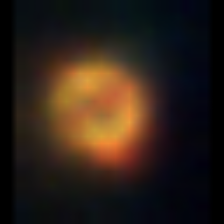
Taxon: NanoPlankton
Group: Other